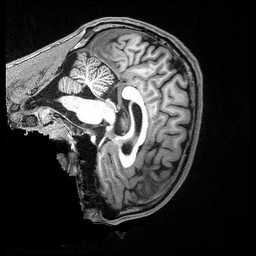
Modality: T1w
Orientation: sagittal
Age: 25
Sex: male
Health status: healthy
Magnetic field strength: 3 T
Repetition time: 2.53 s
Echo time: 0.00331 s